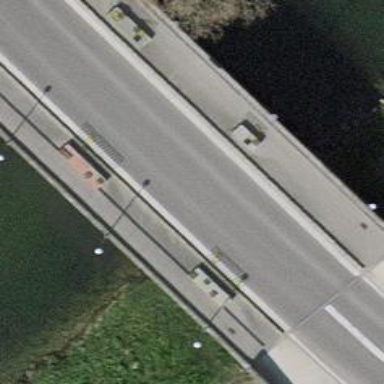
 featuring bridge. There are sidewalks on both sides of the road."